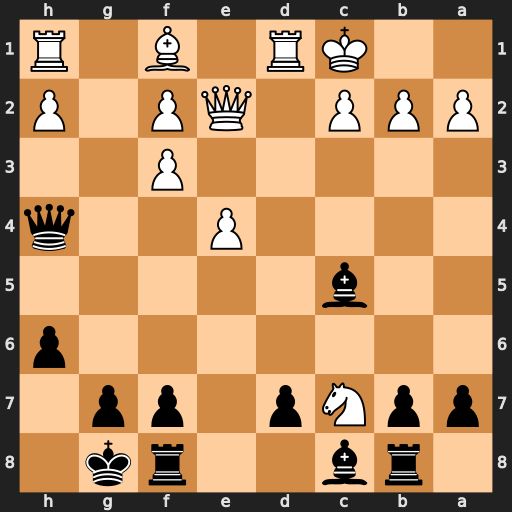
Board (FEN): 1rb2rk1/ppNp1pp1/7p/2b5/4P2q/5P2/PPP1QP1P/2KR1B1R
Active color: b
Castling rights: -
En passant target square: -
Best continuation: Qf4+ Kb1 Qxc7